Field crop: maize
Growth stage: 2
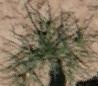
Species: salsola